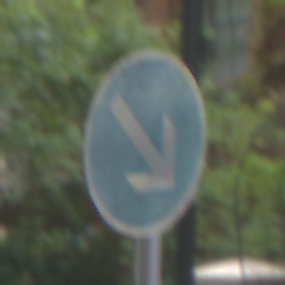
Verkehrszeichen: VorgeschriebeneVorbeifahrtRechts
Umgebung: Outdoor, Urban
Tageszeit: MorningAfternoon
Wetter: Overcast
Licht: Natural
Jahreszeit: NotSpecified
Kontrast: LowContrast